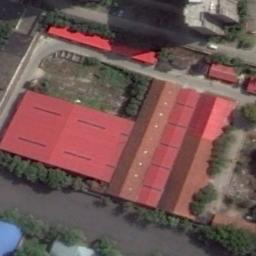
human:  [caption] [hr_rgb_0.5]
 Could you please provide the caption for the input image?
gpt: The industrial area is empty .

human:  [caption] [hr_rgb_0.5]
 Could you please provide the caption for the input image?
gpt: There are many houses in the industrial area .

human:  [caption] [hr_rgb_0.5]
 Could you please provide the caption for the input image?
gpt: Neatly planned factories and roads in an industrial area with green belts .

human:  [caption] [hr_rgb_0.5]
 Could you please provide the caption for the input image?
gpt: The industrial area with some red workshops of different sizes and a green area is surrounded by roads .

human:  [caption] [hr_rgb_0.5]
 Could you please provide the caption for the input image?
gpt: There are some red buildings and green trees on the industrial area .